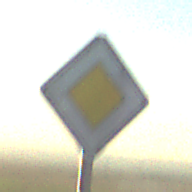
Verkehrszeichen: Vorfahrtsstrasse
Umgebung: Outdoor, Nature
Tageszeit: SunriseSunset
Wetter: Clear
Licht: Natural
Jahreszeit: NotSpecified
Kontrast: LowContrast